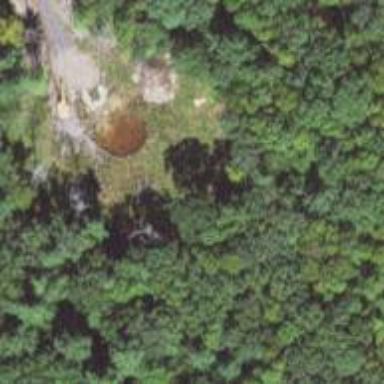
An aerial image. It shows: Mixed woodland area with various types of leaves.